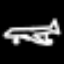
Label: airplane